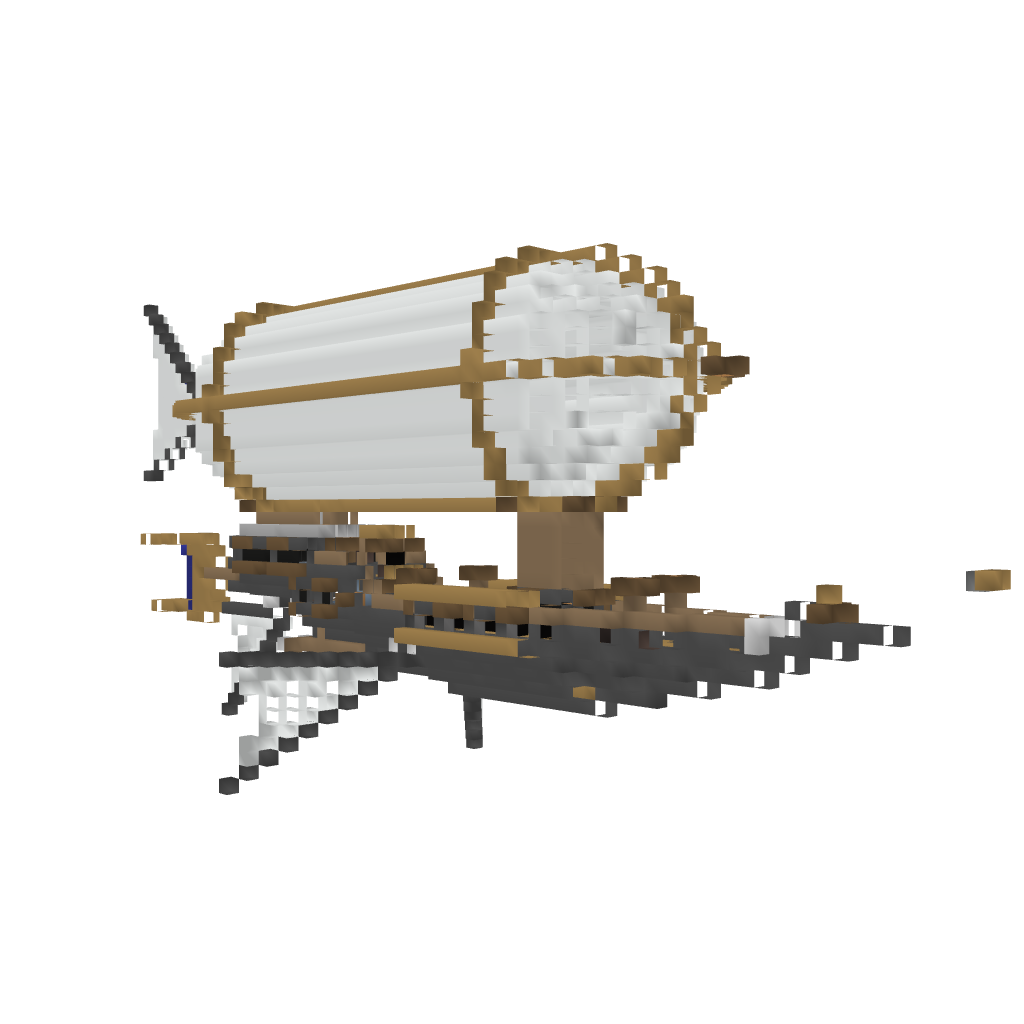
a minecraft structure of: epic airship